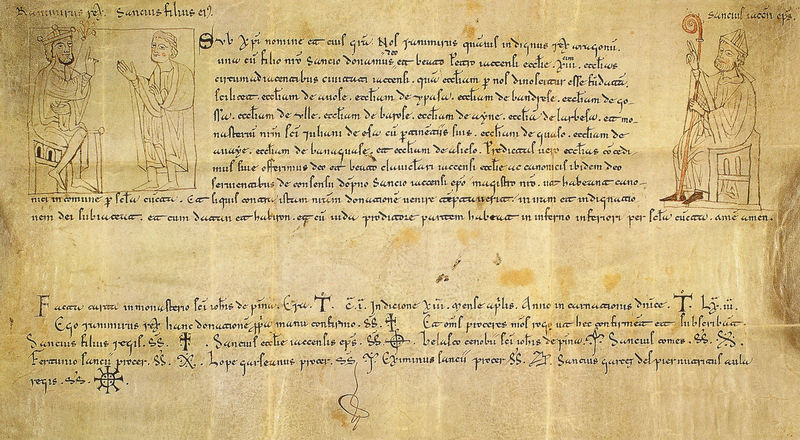
Titel: Stiftung von Ramiro I und seinem Sohn Sancho an den Dom in Jaca
Institution: Jaca, Domarchiv
Schlagwörter: menschen, männer, schwarz, stuhl, rahmen, kirche, sitzend, stehend, schrift, stab, rt, bischof, kaiser, könig, thron, buch, eckig, flecken, pergament, schnörkel, bettler, zeilen, urkunde, handschrift, latein, wert, papyrus, bischofsstab, ter, umhan, asf, asdfasdf, asd, t, 6, ze, r, er, s, nschrift, h, rz, rzt, z, as, sdf, df, dh, tu, fs, dsd, sd, ertz, sadfs, wetwe, teu, wtz, uzu, 465, z5zhz, dfh, ksdkfj, sdfjkajskdf, kdjfklasj, afksjdkf, asdjfka, sdfjklasjdf, buchsatben